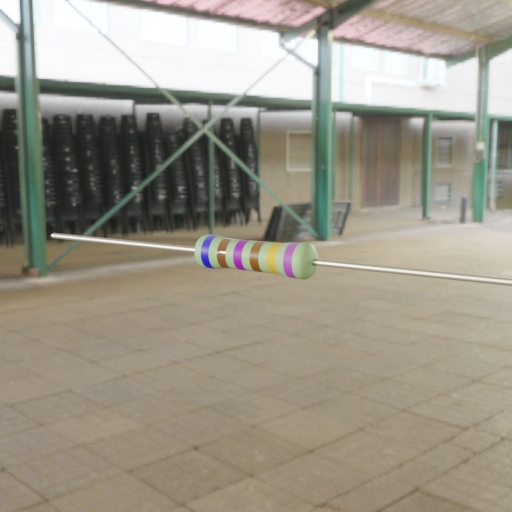
Resistor colour bands (in order): blue, brown, violet, brown, gold, violet